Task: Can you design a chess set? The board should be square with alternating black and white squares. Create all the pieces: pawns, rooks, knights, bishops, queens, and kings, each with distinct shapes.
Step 3492:
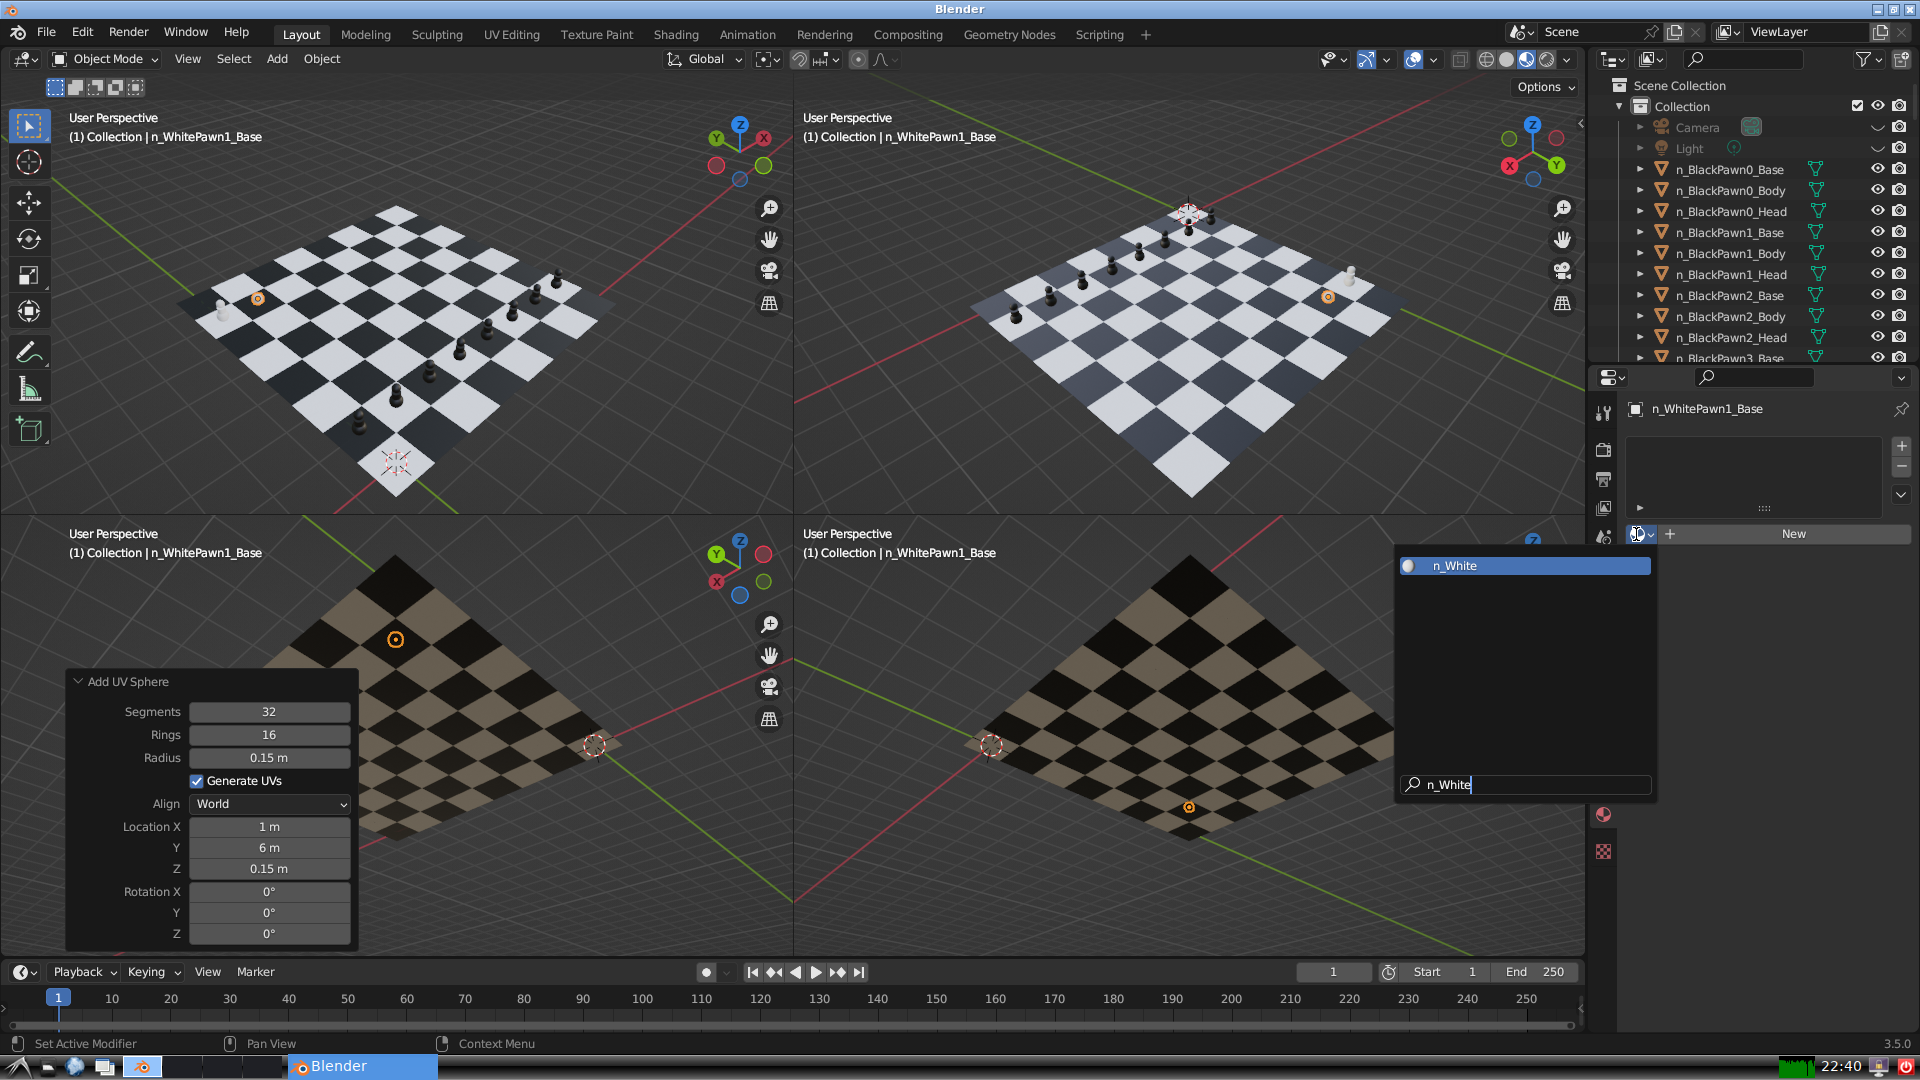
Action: {"key_press": ['Return']}